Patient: sex M, age 52
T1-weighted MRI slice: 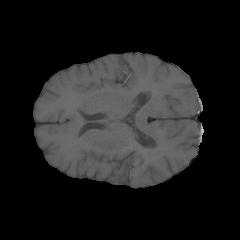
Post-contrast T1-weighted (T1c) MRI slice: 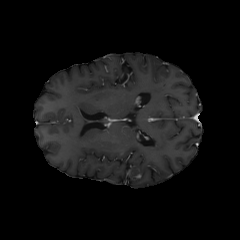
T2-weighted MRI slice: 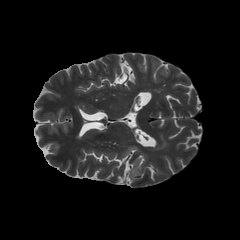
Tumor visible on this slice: yes
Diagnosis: Astrocytoma, IDH-mutant
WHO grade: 3